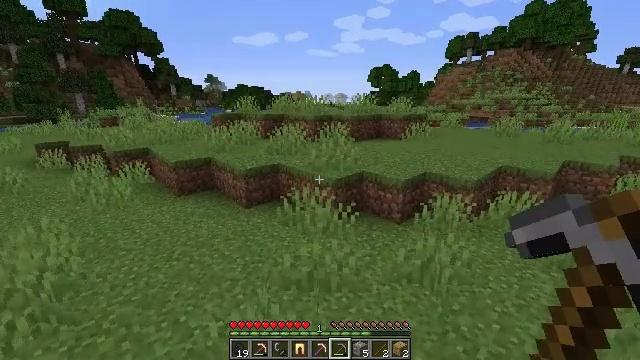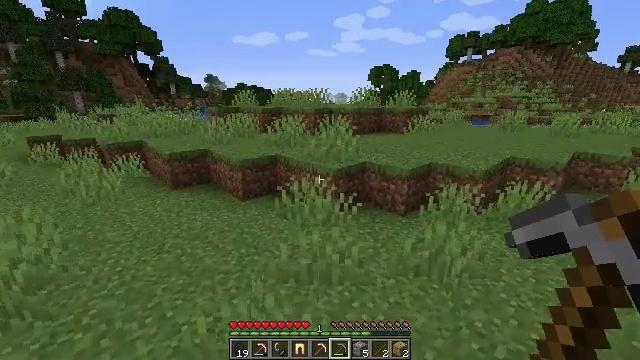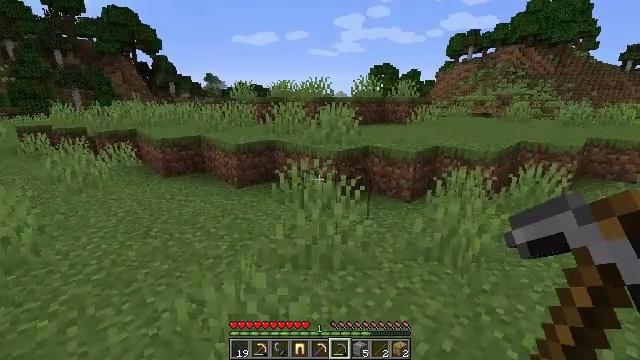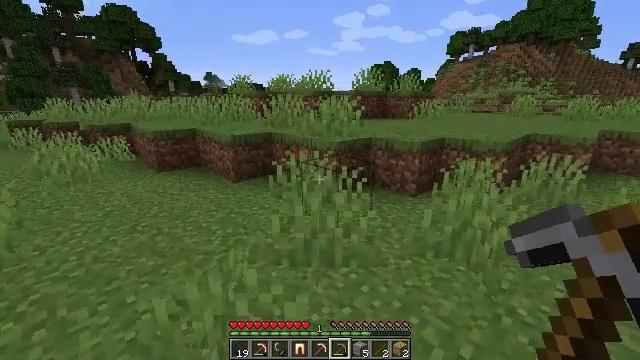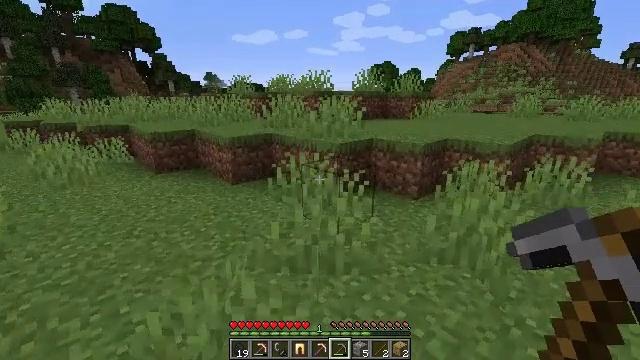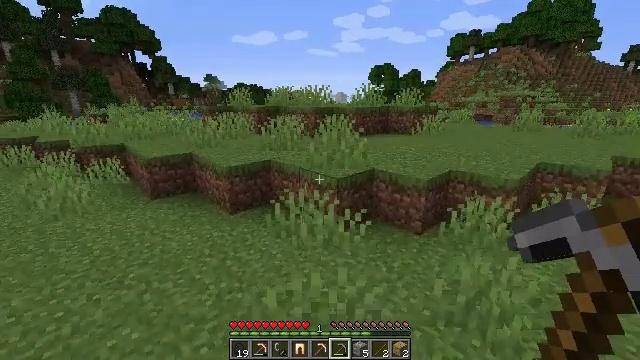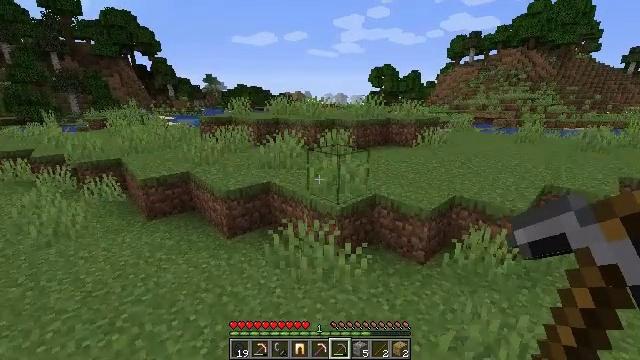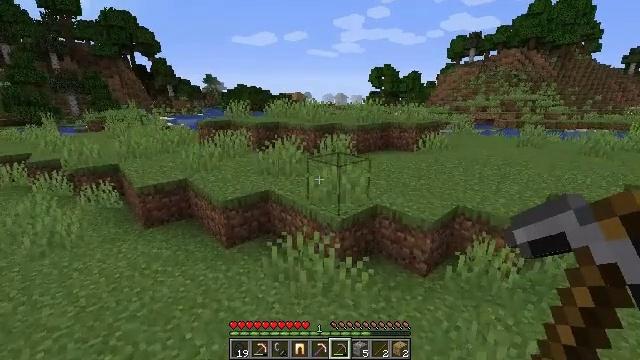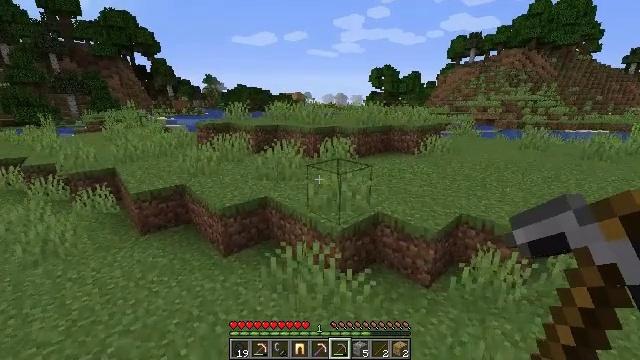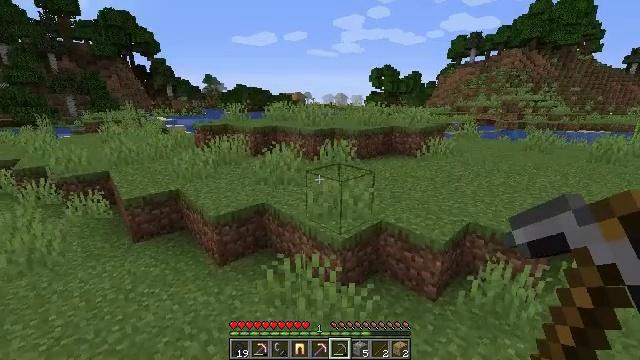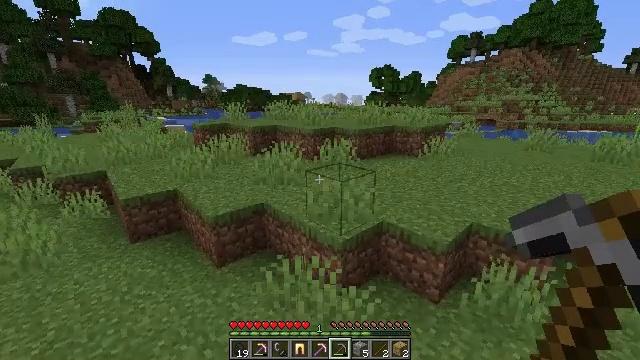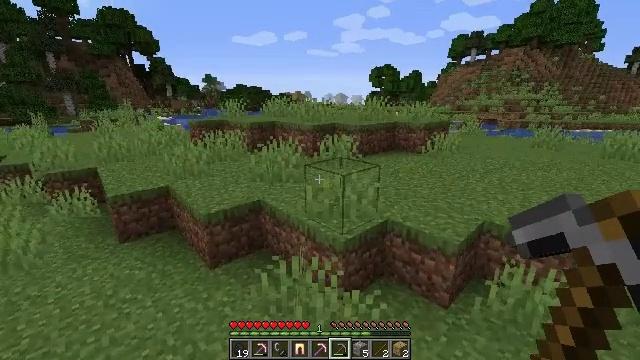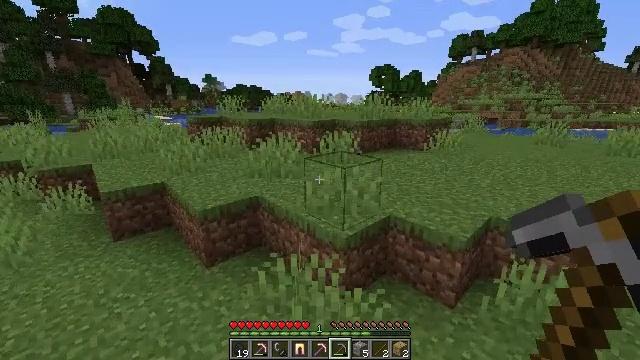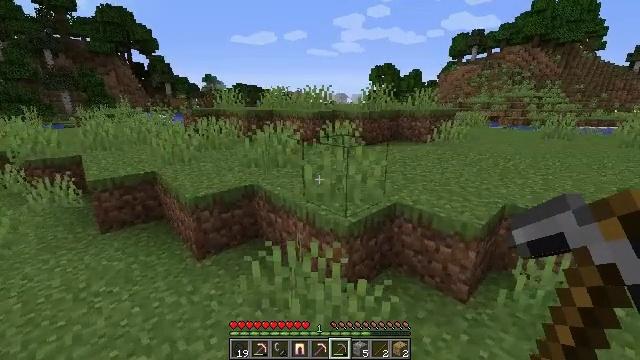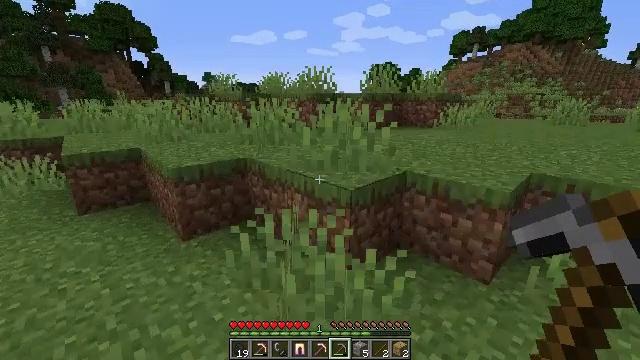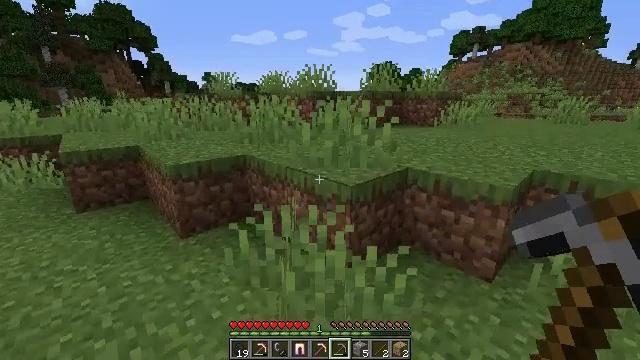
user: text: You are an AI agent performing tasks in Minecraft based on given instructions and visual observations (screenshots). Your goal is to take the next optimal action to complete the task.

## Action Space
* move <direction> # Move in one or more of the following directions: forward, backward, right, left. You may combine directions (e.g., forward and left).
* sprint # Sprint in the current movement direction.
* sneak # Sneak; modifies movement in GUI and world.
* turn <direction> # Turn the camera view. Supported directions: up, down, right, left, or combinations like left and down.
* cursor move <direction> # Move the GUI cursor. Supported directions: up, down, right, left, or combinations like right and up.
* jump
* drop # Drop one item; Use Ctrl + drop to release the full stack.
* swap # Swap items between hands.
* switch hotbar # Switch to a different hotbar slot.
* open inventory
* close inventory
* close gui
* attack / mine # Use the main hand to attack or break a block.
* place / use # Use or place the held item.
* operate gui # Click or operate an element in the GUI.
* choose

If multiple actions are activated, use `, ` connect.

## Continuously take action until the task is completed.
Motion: motion action
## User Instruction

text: Gather tall seagrass in the sea.
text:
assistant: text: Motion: move forward, jump
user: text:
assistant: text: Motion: move forward, jump
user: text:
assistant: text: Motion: move forward, jump
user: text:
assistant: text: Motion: move forward, jump
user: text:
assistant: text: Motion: move forward, jump
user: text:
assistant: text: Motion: move forward, jump
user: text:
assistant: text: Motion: move forward, jump
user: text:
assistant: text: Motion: move forward, jump
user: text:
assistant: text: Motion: move forward, jump
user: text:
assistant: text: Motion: move forward, jump
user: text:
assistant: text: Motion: move forward, jump
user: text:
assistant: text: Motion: move forward, jump
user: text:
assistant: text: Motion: move forward, jump
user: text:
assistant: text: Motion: move forward, jump
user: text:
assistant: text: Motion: move forward, jump
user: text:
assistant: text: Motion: move forward, jump
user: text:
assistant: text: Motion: move forward, jump
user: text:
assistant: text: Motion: move forward, jump
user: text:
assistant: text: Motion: move forward, jump
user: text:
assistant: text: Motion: move forward, jump
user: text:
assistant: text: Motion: move forward, jump
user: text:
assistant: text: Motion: move forward, jump
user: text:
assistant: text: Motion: move forward, jump
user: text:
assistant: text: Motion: move forward, jump
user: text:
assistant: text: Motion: move forward, jump
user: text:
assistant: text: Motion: move forward, jump
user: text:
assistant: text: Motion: move forward, jump
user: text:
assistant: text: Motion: move forward, jump
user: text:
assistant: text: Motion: move forward, jump
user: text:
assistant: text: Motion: move forward, jump